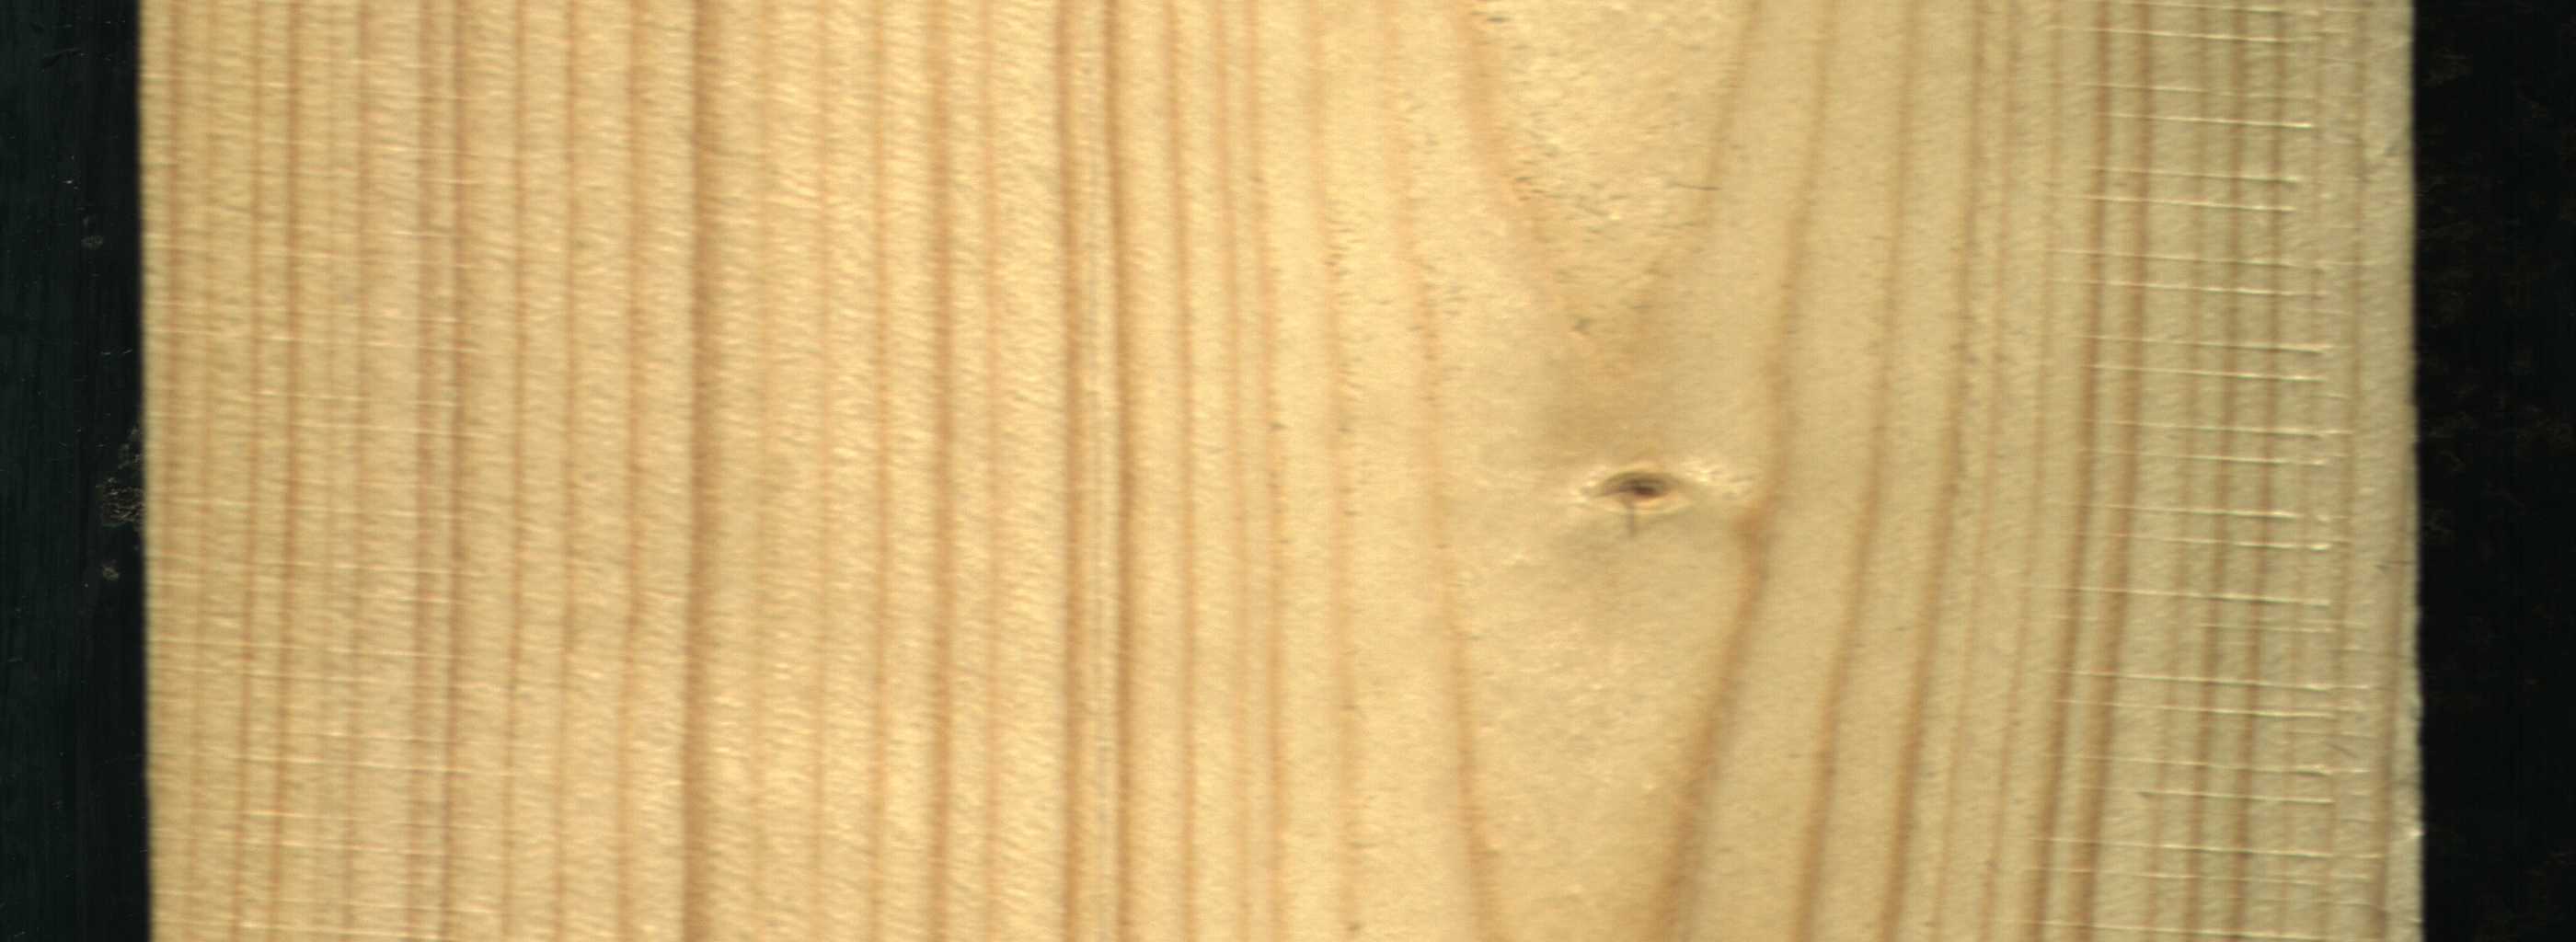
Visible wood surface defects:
Live_Knot